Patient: sex F, age 68
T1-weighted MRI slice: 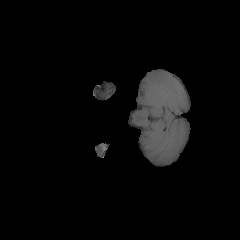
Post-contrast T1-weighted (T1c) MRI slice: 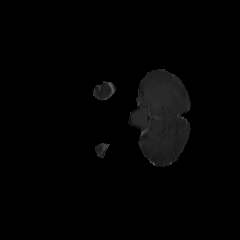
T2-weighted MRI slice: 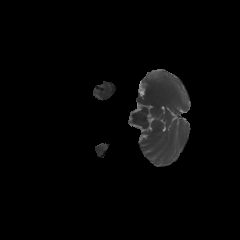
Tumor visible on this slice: no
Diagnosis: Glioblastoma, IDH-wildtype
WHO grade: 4